Platform: macOS
Application: Arc Browser
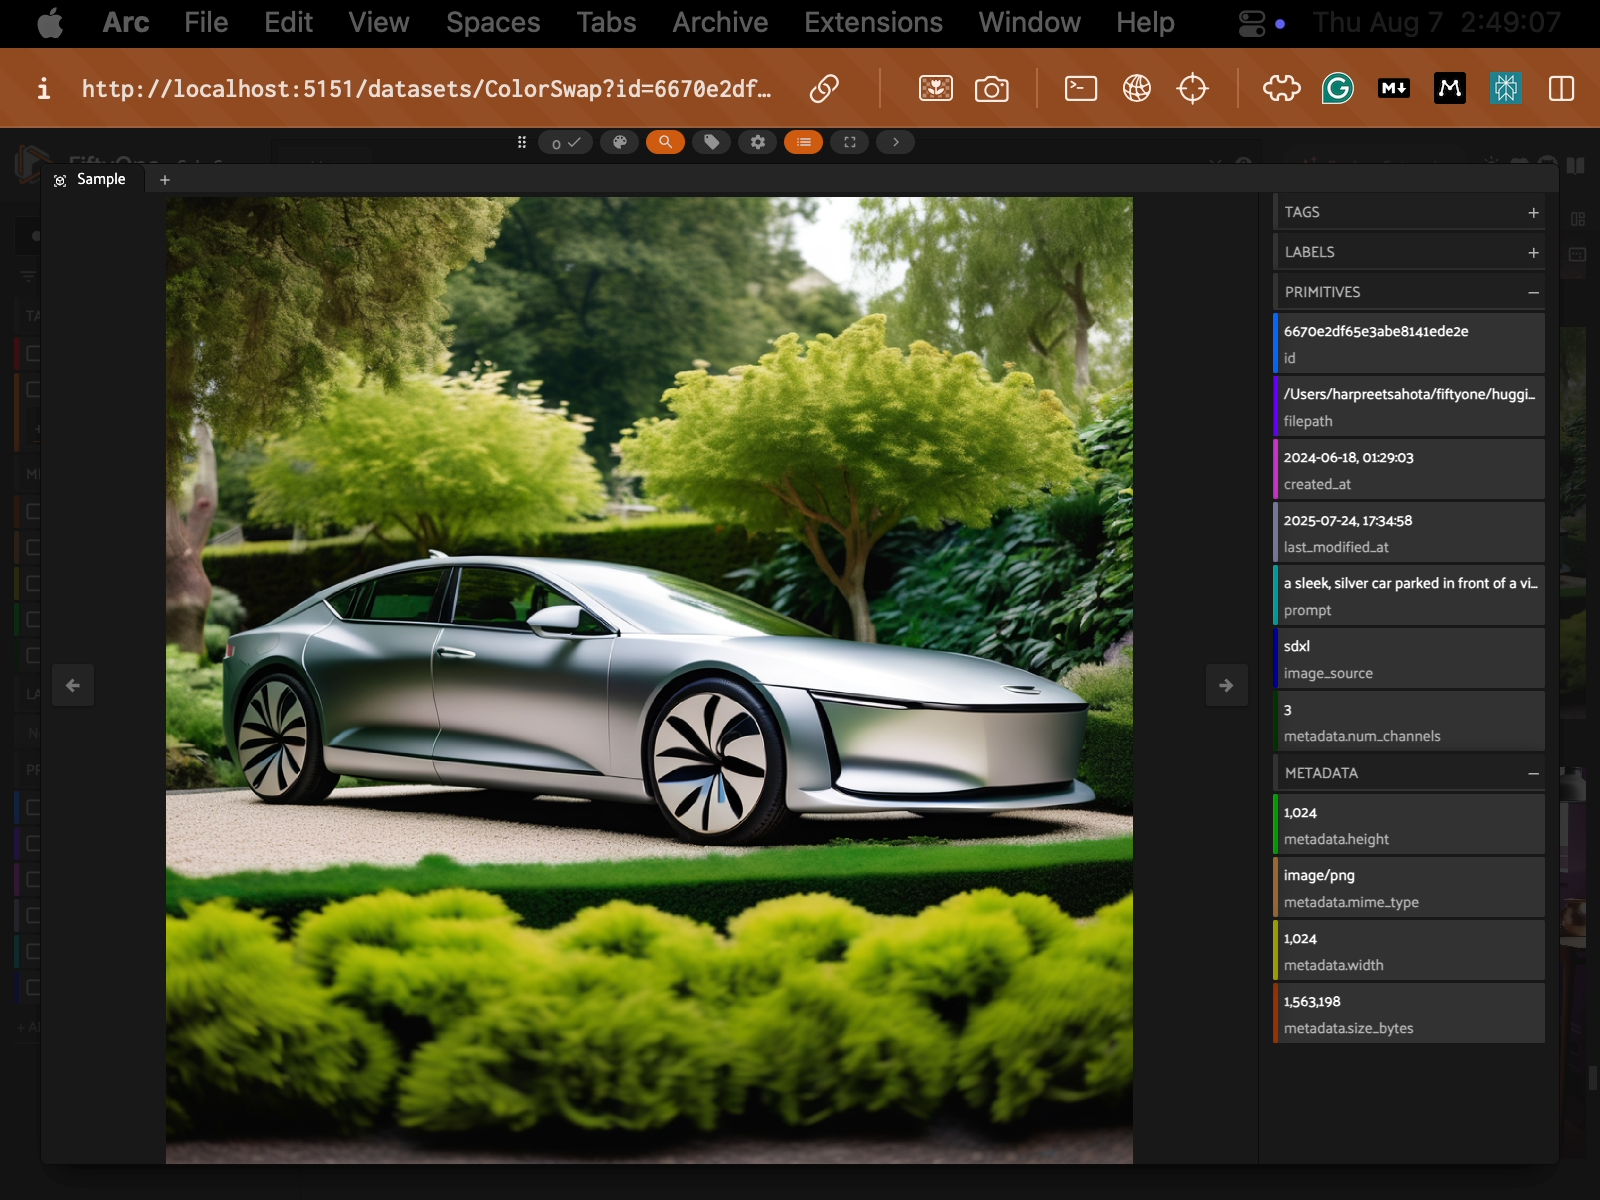
task_description: Find the value of metadata.num_channels in the sidebar of this sample modal
action_type: hover
element_info: Text
steps_since_start: 1